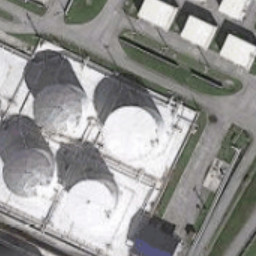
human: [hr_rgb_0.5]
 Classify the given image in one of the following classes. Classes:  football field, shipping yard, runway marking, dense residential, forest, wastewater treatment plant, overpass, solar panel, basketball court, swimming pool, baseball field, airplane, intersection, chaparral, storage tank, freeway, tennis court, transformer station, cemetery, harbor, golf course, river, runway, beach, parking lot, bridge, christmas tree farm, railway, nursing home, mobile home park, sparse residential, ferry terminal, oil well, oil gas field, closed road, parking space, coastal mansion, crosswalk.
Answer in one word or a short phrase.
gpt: storage tank